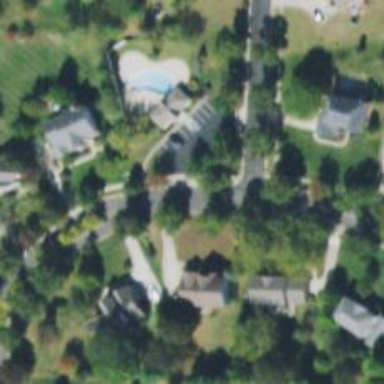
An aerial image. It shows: Residential road.